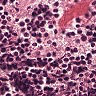
Metastatic tissue present: no